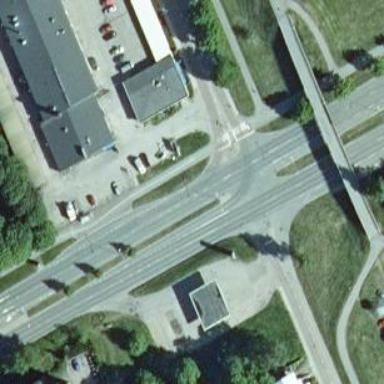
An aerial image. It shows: Marked road crossing with pedestrian island.